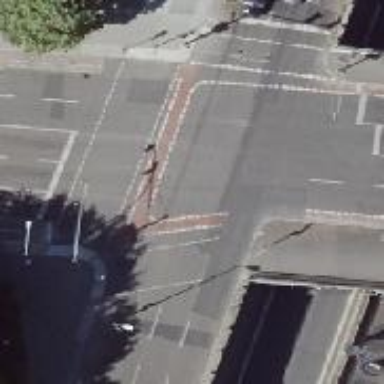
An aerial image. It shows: Tertiary road with asphalt surface. There is separate sidewalk and lanes for cyclists on both sides.